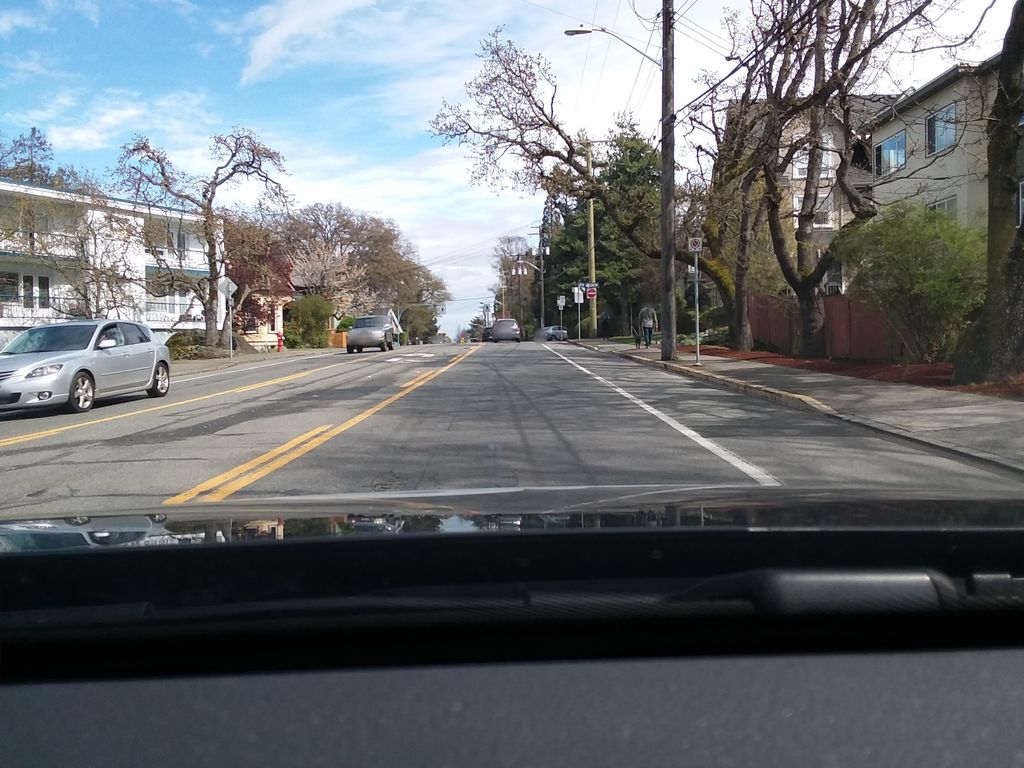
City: victoria